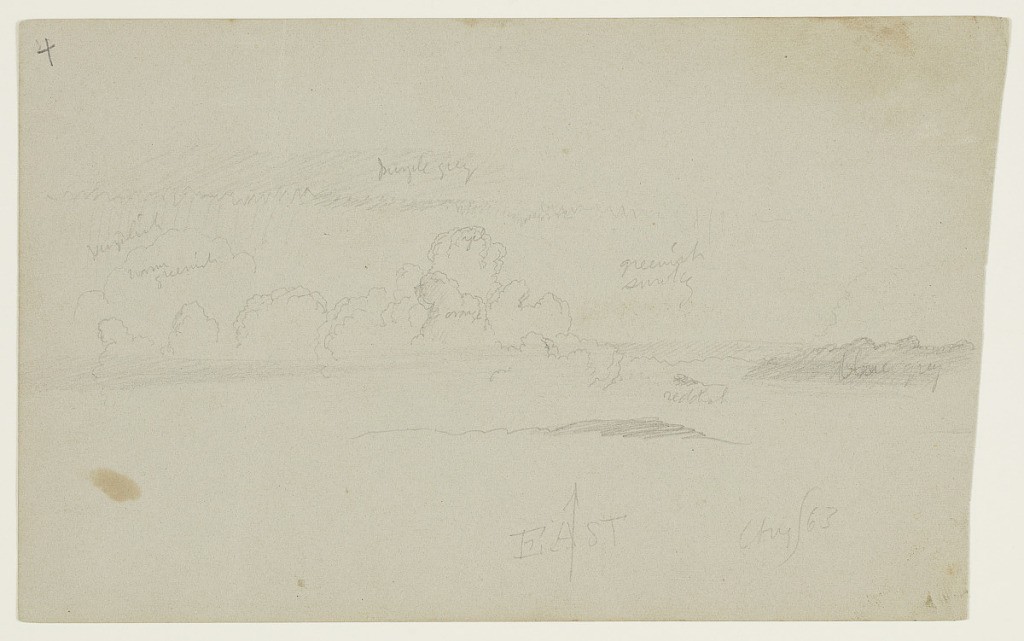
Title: Clouds East of Long Hill, Hudson, New York
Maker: Frederic Edwin Church, American, 1826–1900
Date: August 1863
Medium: Graphite on gray-green wove paper; verso: graphite and oxidized white gouache
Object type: Drawing
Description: Atmosphere sketch showing a view of clouds over the rolling landscape east of the artist's property on Long Hill in Hudson, New York. In the middle distance at center, the top of a hill range is visible--likely the small formation known as Becraft Hills. Along the horizon in the background, a bank of puffy, billowing clouds are shown at center with a tower rising high into the sky, while dark striations of mixed clouds are visible above it at left and below it at right.

Verso: Landscape sketch showing a view of a cloudy sunset over the Catskill Escarpment, as seen from or near the artist's property in Hudson, New York. Looking west-northwest, the various peaks of the escarpment--specifically, Blackhead at center left and Acra Point and Windham High Peak at center right--form a rolling horizon across the composition. Above, a tumultuous mix of clouds are brightly illuminated by the setting sun behind them.